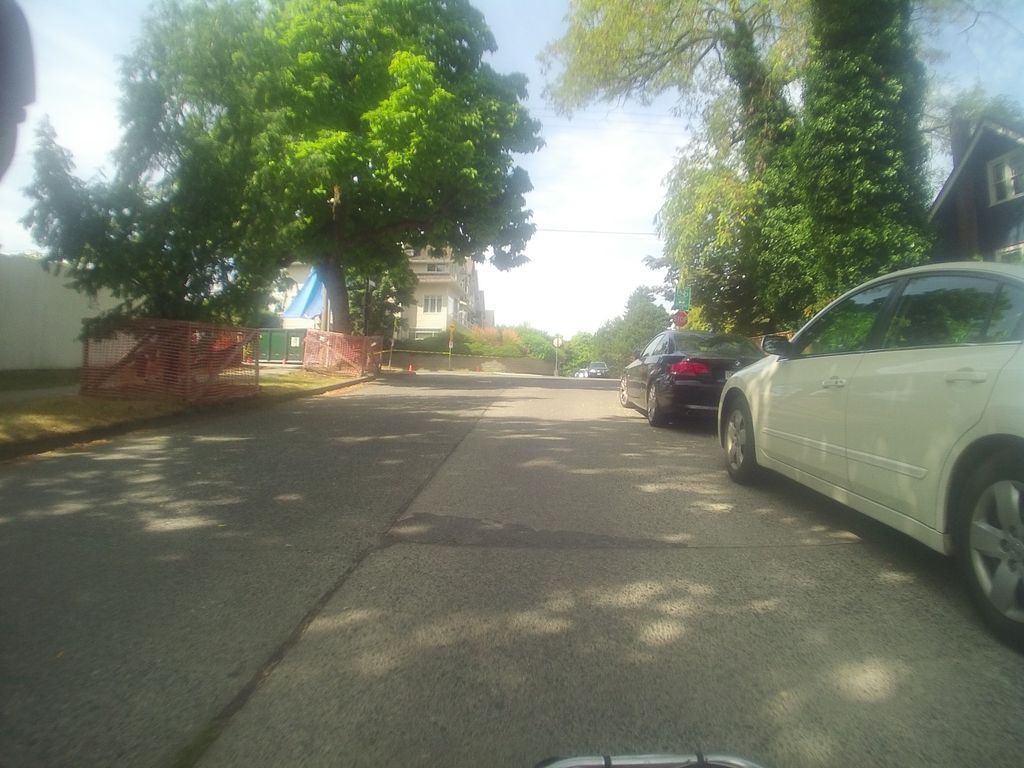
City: vancouver